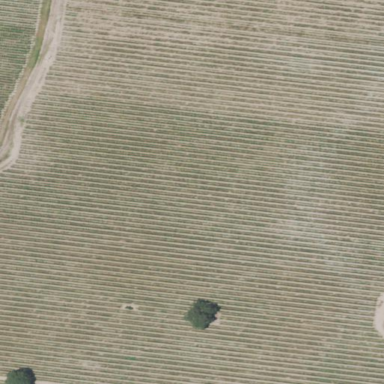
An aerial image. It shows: Vineyard with grape crops.